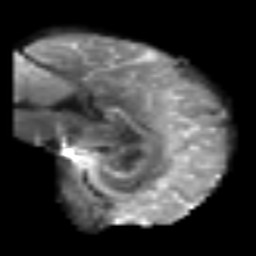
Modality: T2w
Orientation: sagittal
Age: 54
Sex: male
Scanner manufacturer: siemens
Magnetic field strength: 3 T
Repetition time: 6.1 s
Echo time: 0.101 s